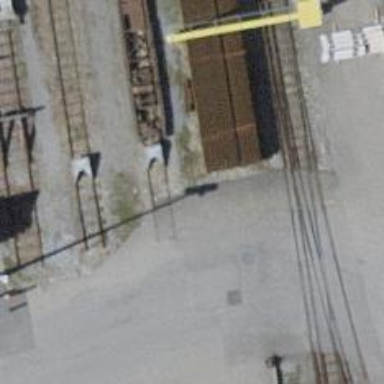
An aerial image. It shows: Railway buffer stop.